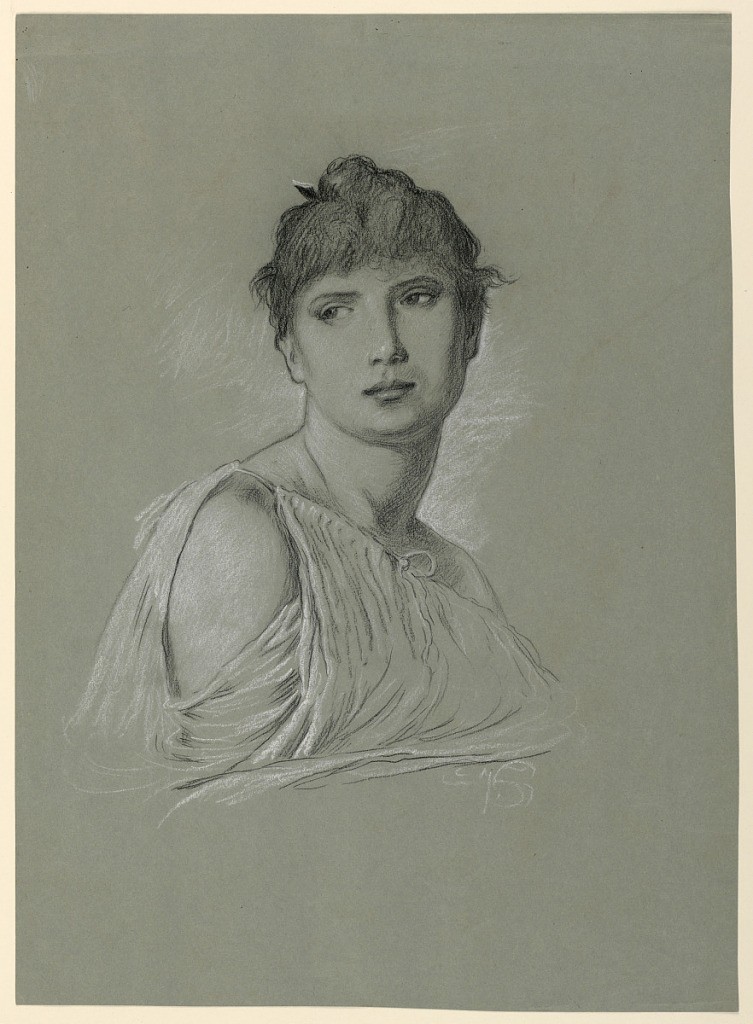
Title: Portrait Sketch of a Young Woman
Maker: Elihu Vedder, American, 1836 – 1923
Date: ca. 1885
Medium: Black crayon, white chalk, on gray paper
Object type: Drawing
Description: Bust-length portrait of a young woman, turned toward the right, her head shown full-face looking at the viewer.